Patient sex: F
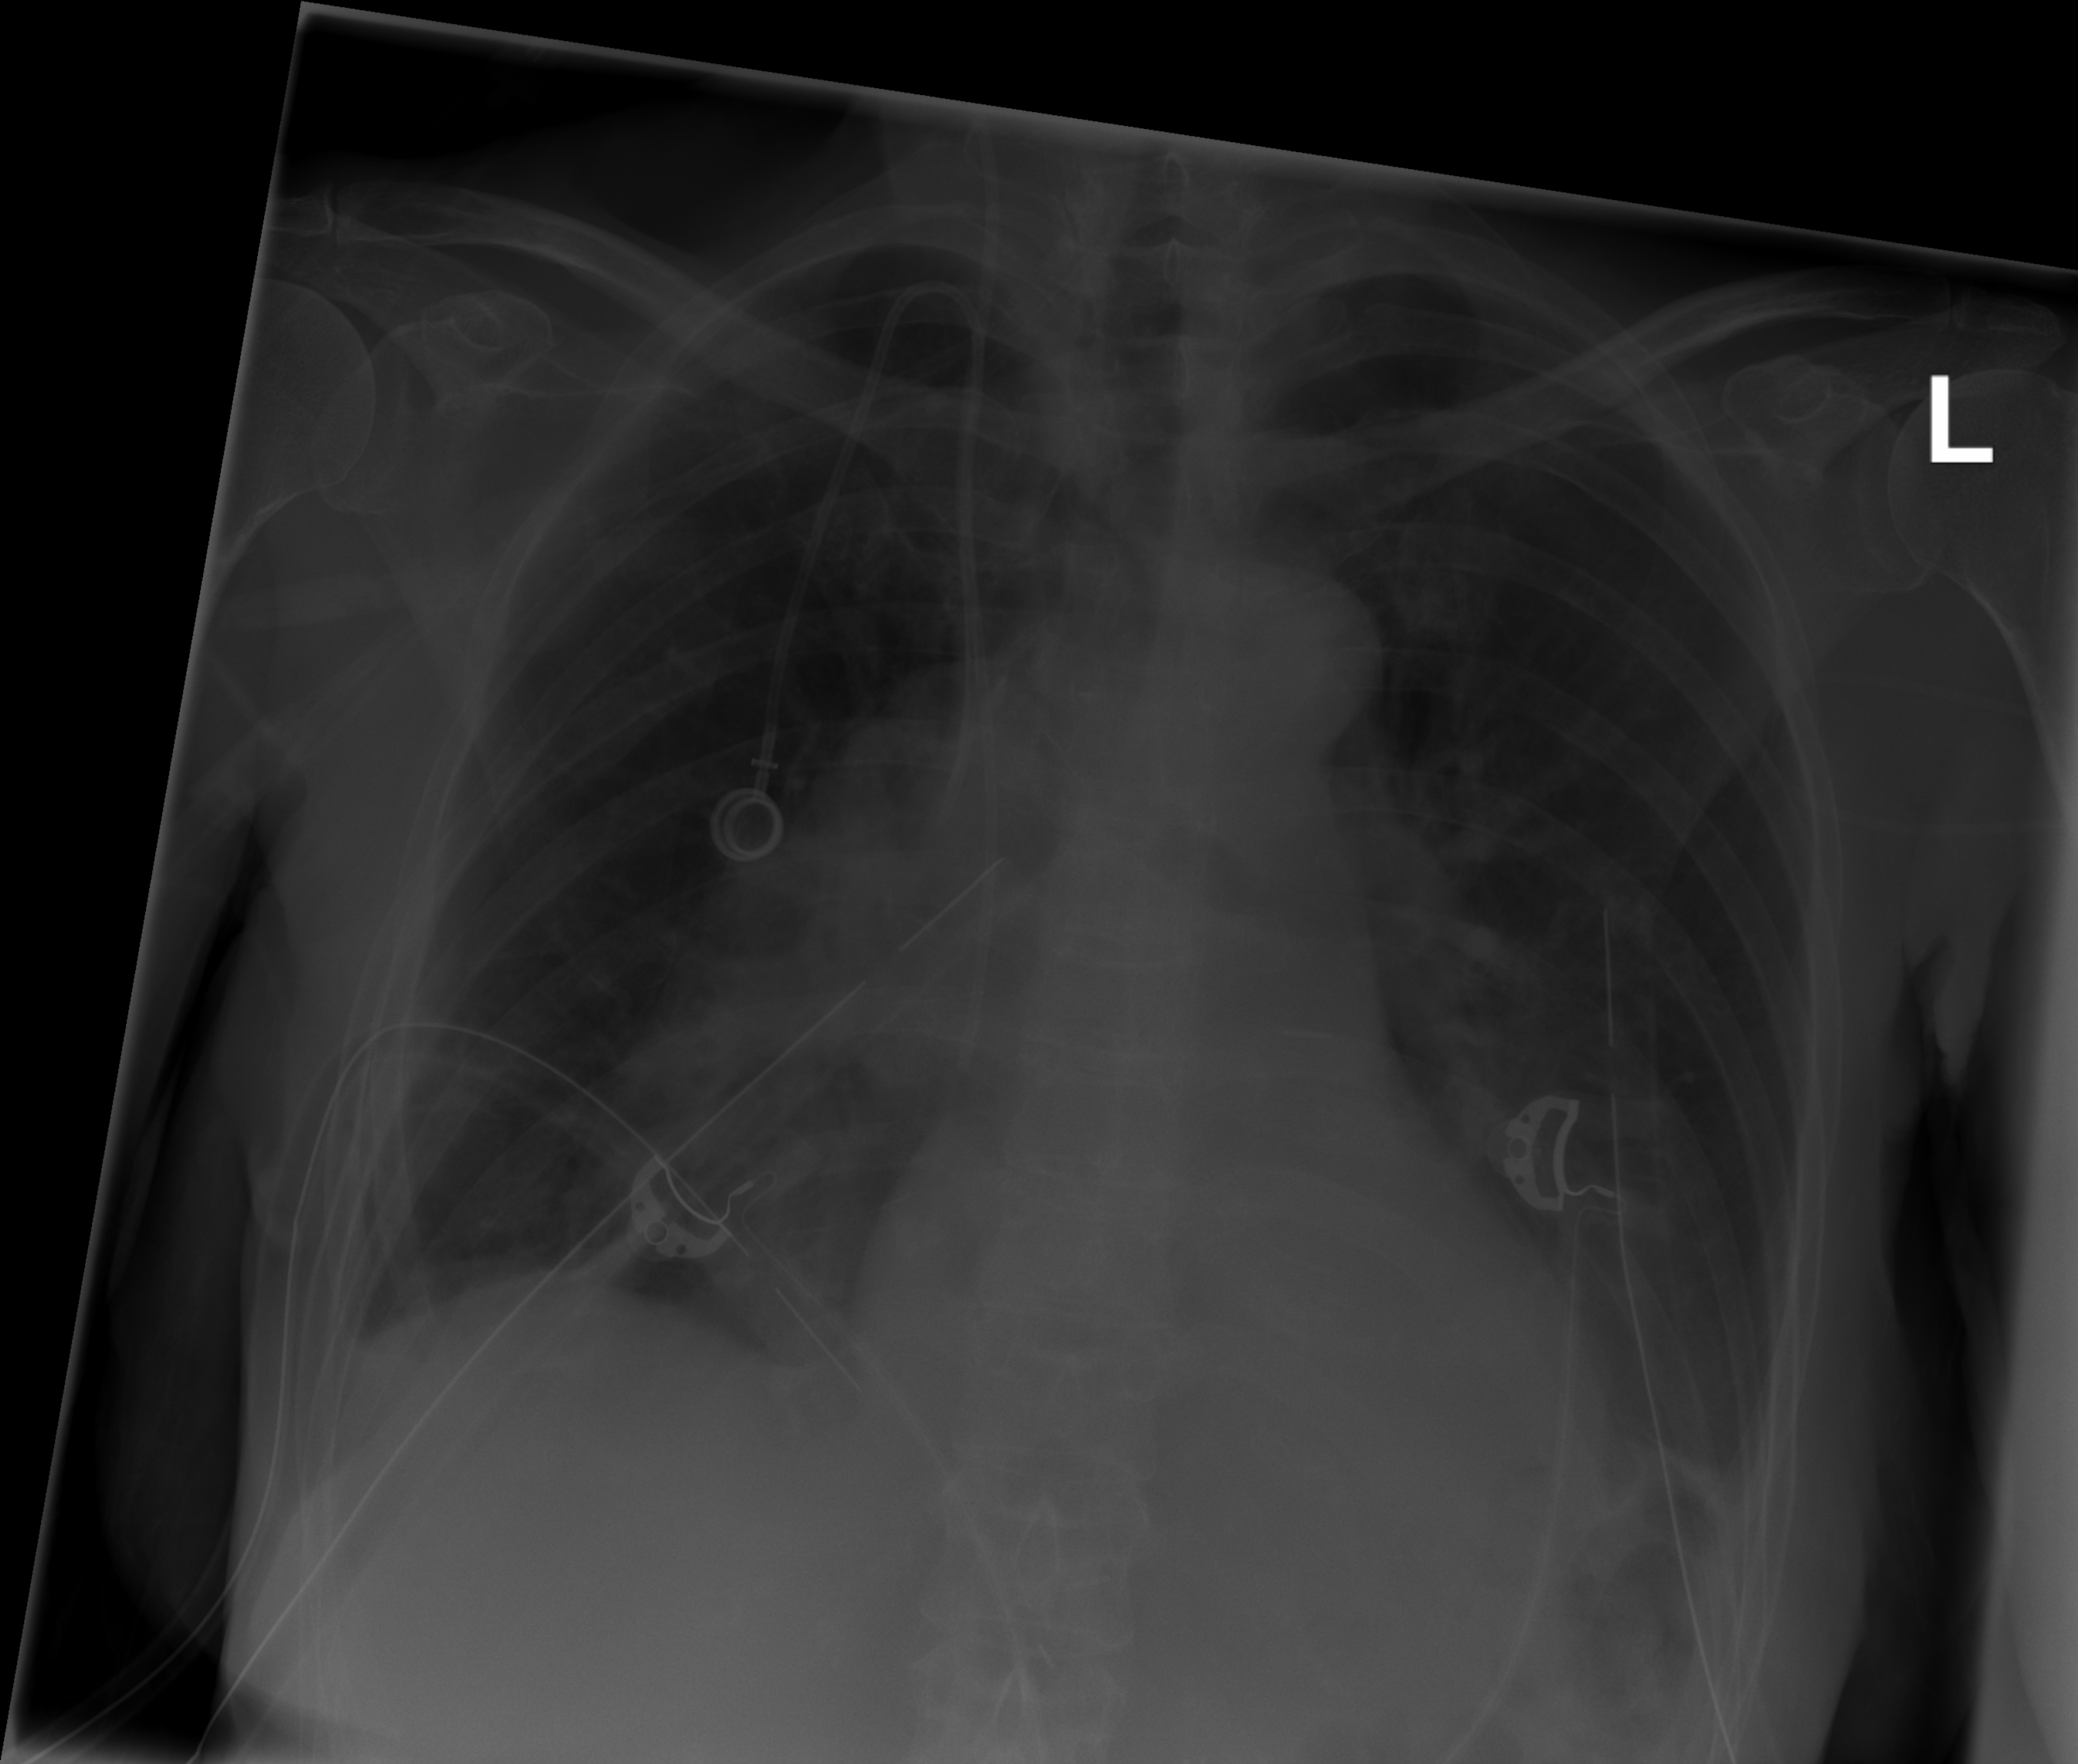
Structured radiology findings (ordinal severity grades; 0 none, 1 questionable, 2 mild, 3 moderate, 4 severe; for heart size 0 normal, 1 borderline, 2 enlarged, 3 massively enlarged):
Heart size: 1
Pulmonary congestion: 2
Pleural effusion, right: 0
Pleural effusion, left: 2
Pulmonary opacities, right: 2
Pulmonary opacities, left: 0
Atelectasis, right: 3
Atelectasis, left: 2